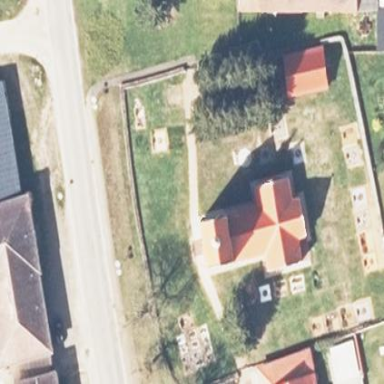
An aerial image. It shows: Church which is place of worship.